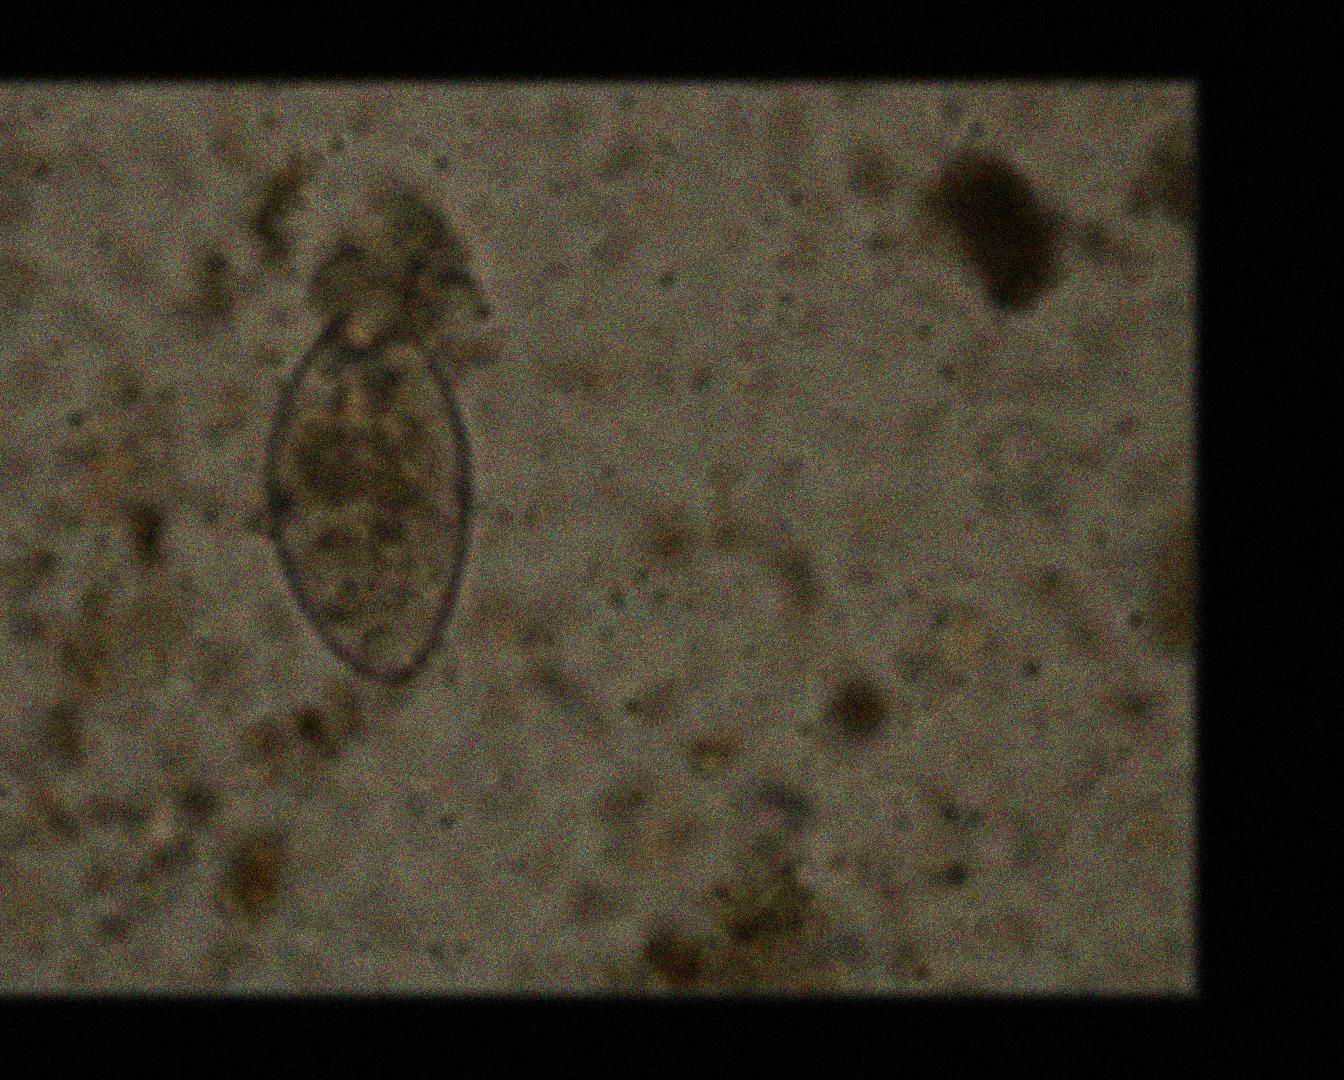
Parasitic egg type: Fasciolopsis buski